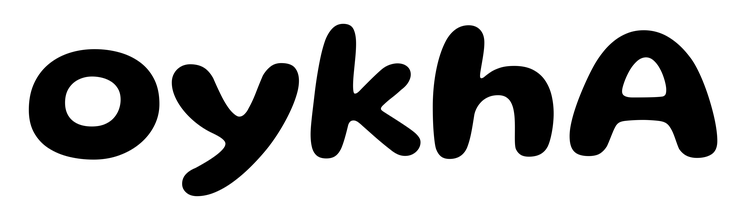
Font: Gluten_SemiBold